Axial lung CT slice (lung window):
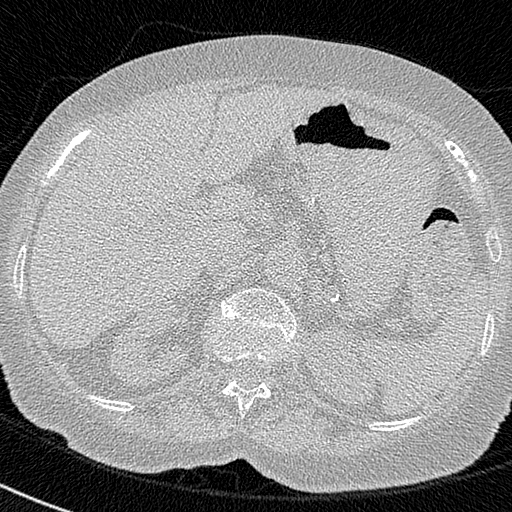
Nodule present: no